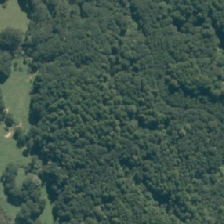
Land cover: indigenous_forest